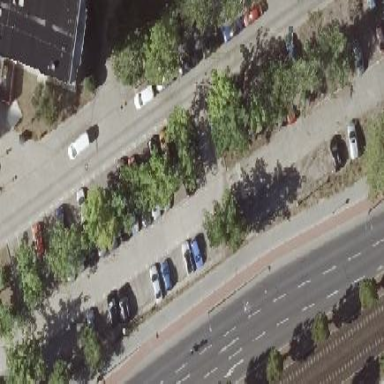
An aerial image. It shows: Street-side parking area.